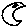
Label: moon